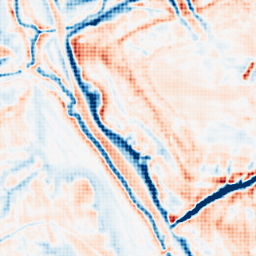
Category: multiscale
Decomposition family: dog_multiscale
Decomposition parameters: sigma_ratio: 1.4
n_scales: 5
base_sigma: 1
Upsampling method: sinc_hamming
Upsampling parameters: scale: 4
kernel_size: 4
Upsampling scale: 4